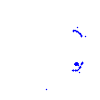
Particle: proton